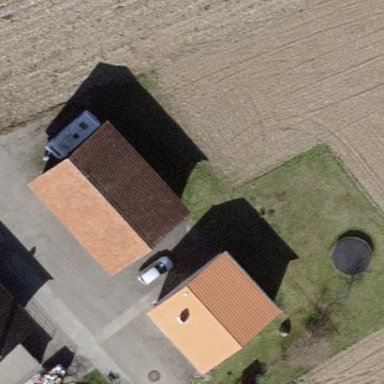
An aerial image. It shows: Farm auxiliary building with gabled roof.